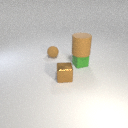
small green rubber cube in front of small brown rubber sphere